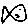
Label: fish